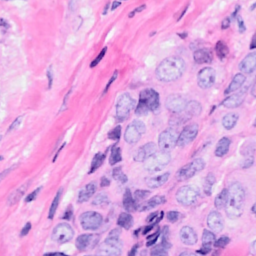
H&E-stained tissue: Breast